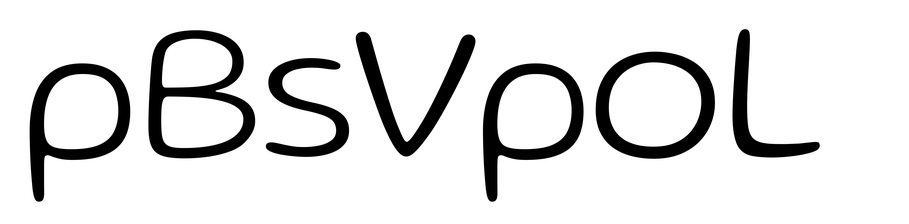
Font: Gluten_ExtraLight